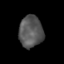
Tissue: skin
Cell type: Epithelial cells
Senescence score: 0.1795
Nuclear area (px): 737
Mean DAPI intensity: 87.379